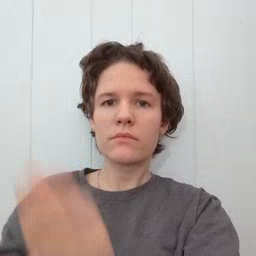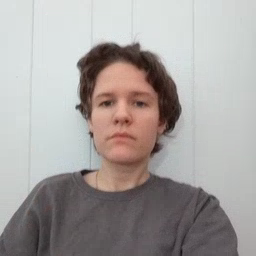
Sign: garbage